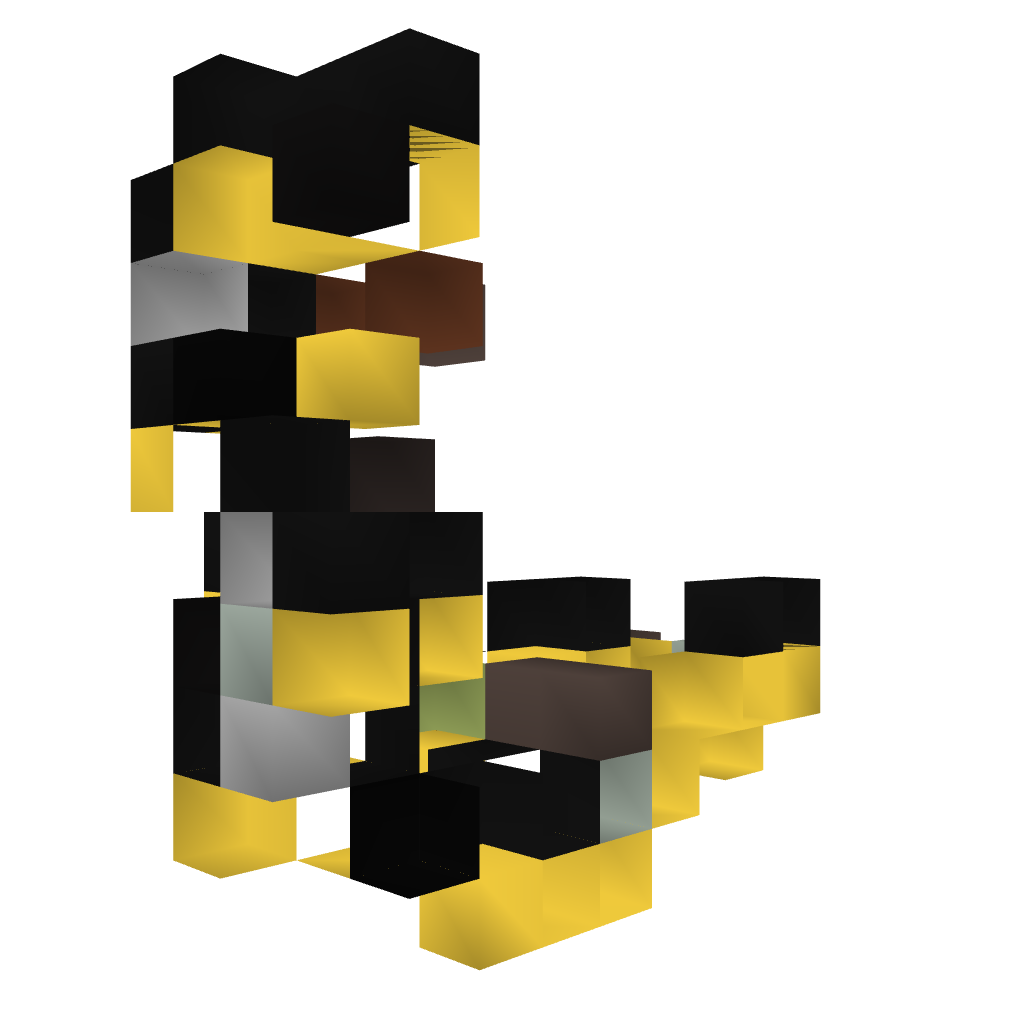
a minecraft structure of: Casino Machine 01